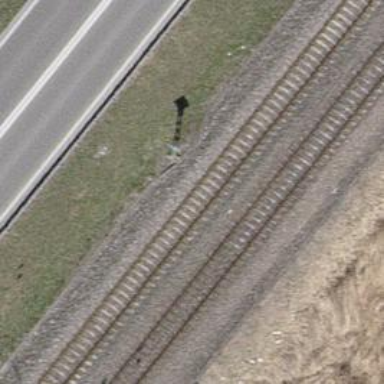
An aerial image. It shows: Single-track railway with electrified contact lines.